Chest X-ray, PA view. Patient: 57 years old, sex F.
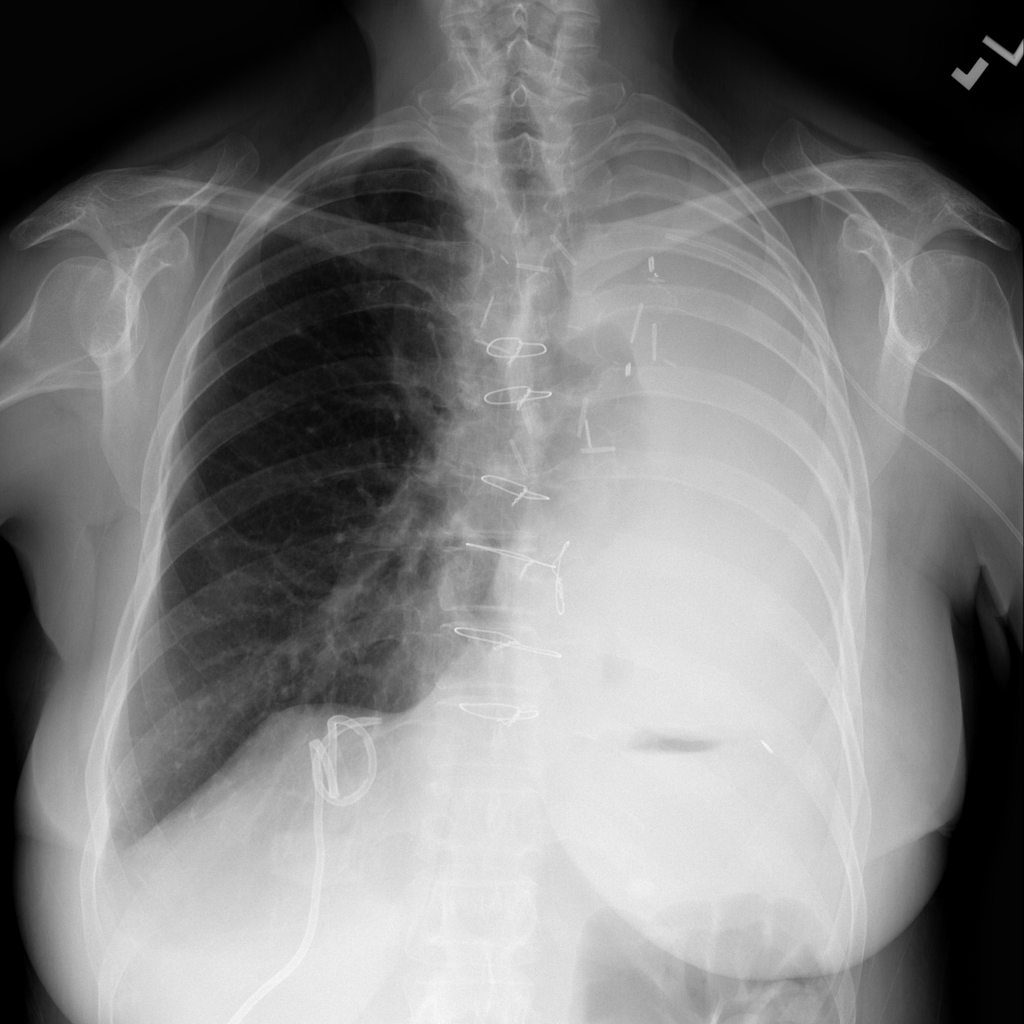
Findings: No Finding